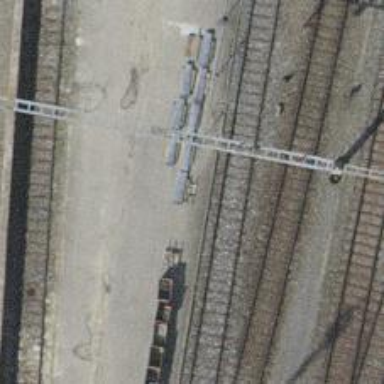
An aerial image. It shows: Rail yard with electrified rails and single track.